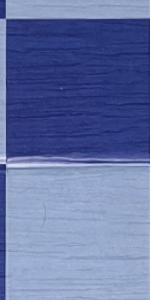
Label: Empty